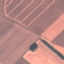
Land use / land cover class: AnnualCrop